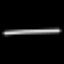
Label: line